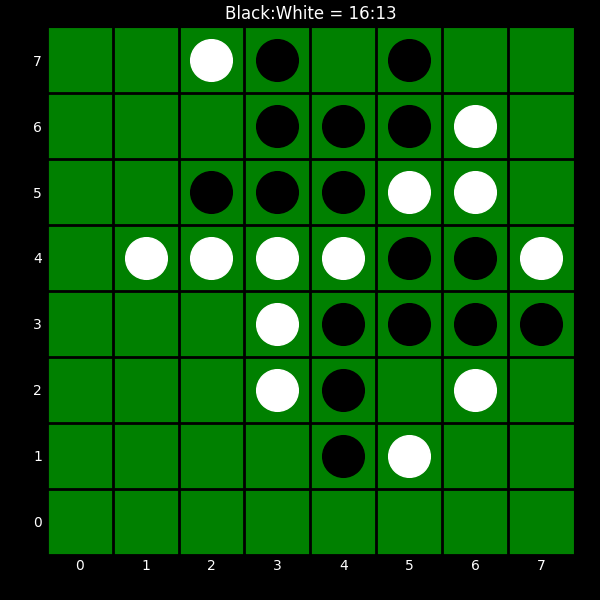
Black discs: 16
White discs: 13